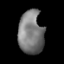
Tissue: lung
Cell type: Fibroblasts
Senescence score: 0.2244
Nuclear area (px): 1059
Mean DAPI intensity: 122.551